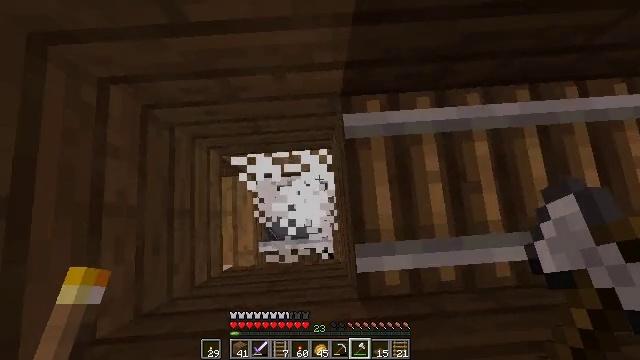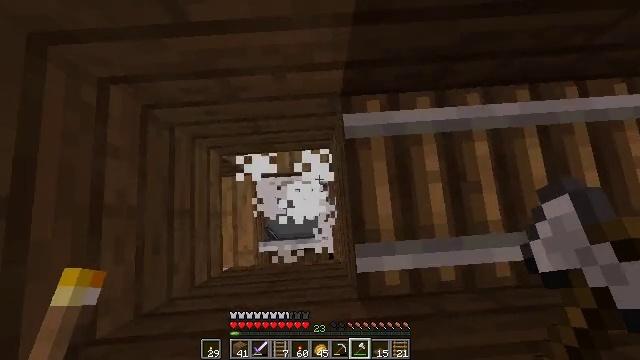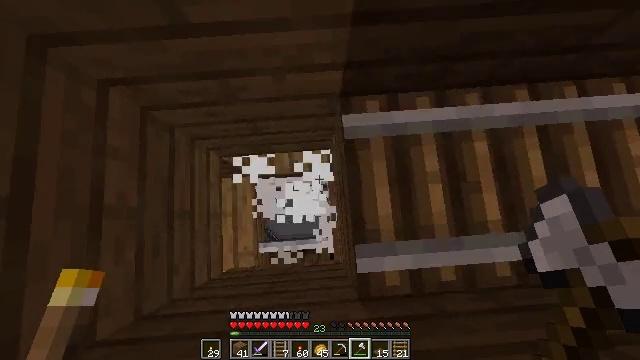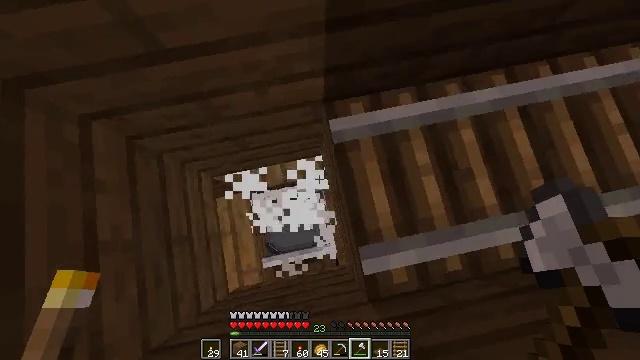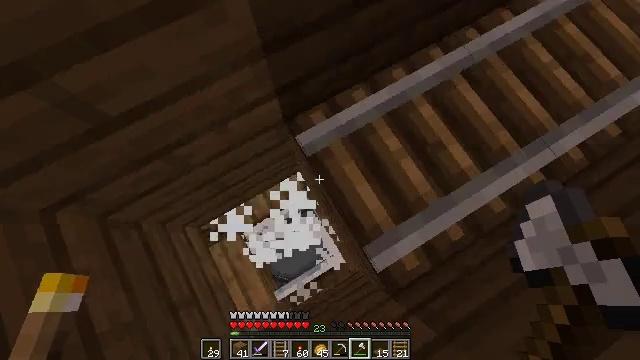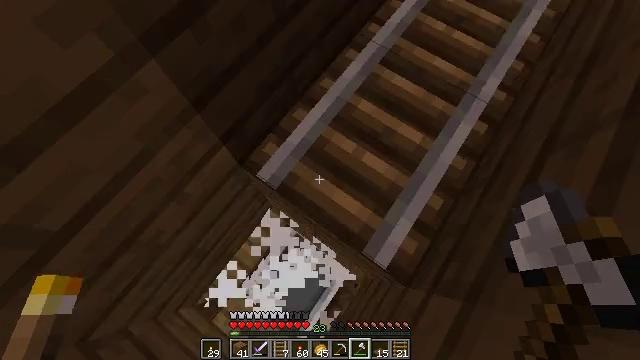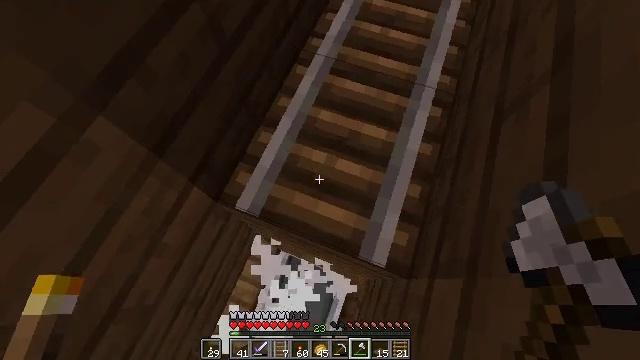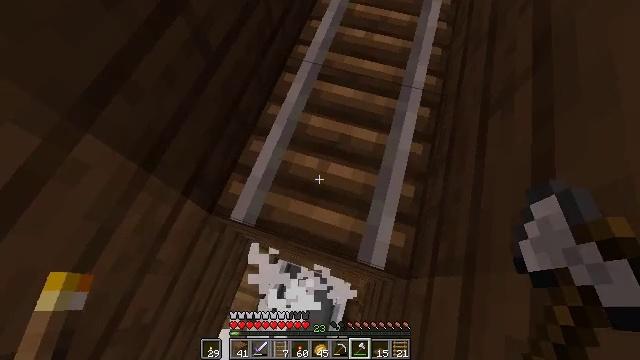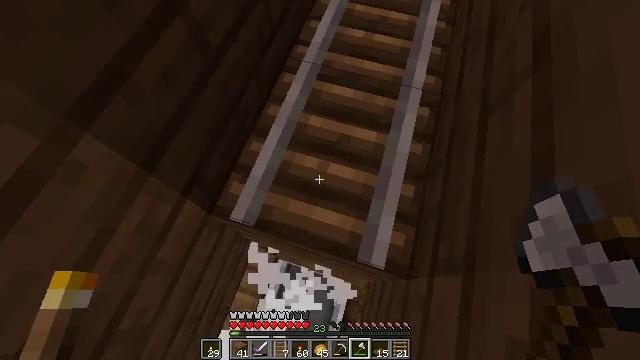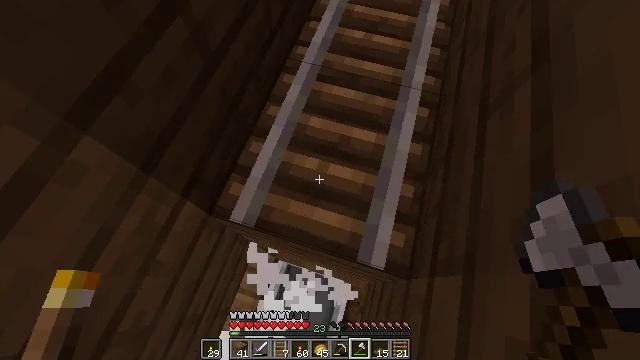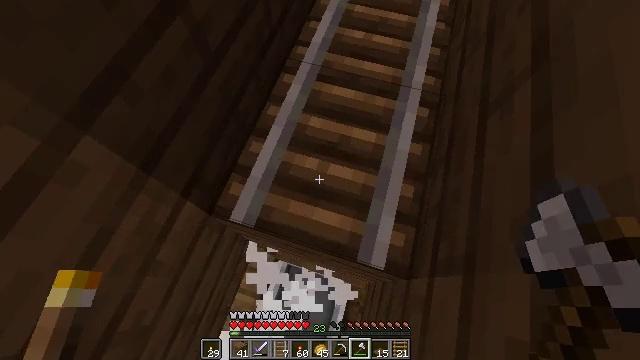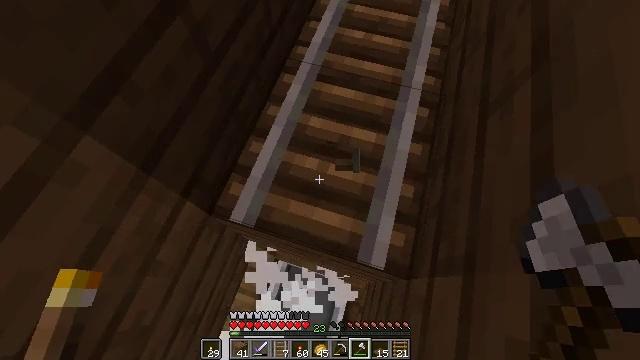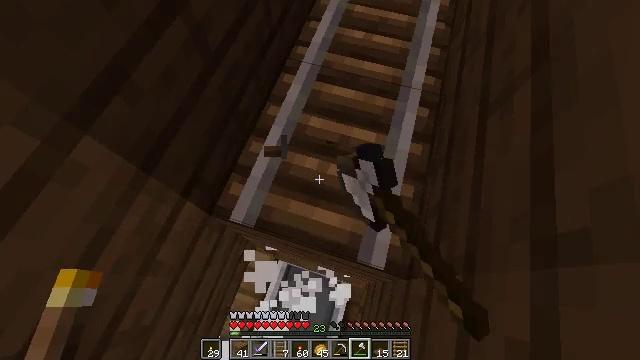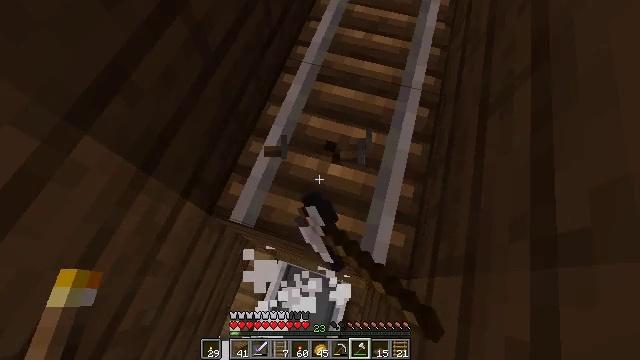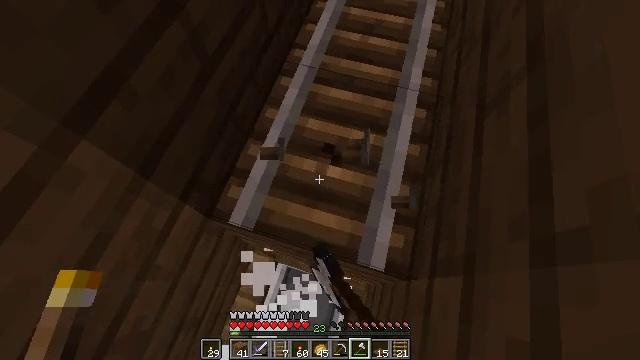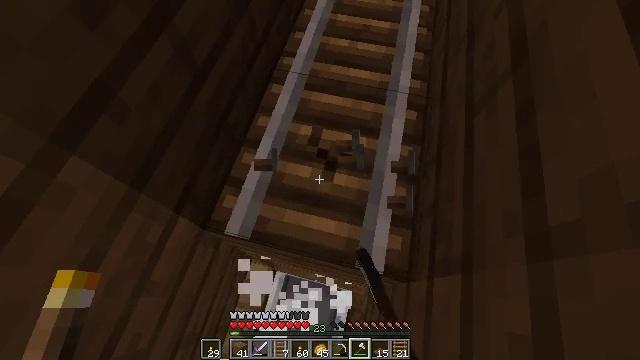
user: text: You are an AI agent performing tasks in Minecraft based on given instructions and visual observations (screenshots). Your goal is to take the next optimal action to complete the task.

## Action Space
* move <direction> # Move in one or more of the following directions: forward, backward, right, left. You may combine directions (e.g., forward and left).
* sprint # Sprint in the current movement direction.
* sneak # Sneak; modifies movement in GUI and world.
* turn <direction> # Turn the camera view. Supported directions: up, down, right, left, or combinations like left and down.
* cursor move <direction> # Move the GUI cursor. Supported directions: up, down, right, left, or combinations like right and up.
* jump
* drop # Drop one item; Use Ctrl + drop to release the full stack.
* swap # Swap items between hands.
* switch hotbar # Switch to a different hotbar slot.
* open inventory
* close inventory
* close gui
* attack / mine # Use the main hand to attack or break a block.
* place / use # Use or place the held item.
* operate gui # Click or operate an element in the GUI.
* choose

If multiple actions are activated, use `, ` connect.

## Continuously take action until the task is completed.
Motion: motion action
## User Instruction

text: Break the rail off the ground.
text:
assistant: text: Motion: sneak
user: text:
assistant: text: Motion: sneak
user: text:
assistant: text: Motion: sneak, turn right and up
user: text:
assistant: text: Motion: sneak, turn right and up
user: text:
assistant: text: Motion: sneak, turn right and up
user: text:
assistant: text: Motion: sneak, turn right and up
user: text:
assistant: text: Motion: sneak, turn right and up
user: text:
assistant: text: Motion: sneak
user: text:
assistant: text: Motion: sneak
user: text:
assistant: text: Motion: sneak
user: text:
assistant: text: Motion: sneak, attack / mine
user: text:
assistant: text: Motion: sneak, attack / mine
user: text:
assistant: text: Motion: sneak, attack / mine
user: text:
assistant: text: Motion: sneak, attack / mine
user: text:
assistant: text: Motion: sneak, turn right and up, attack / mine
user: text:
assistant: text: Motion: sneak, attack / mine
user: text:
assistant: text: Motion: sneak, attack / mine
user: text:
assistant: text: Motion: sneak, attack / mine
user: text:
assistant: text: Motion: sneak, attack / mine
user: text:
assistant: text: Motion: sneak, attack / mine
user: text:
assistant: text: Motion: sneak, attack / mine
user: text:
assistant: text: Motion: sneak, attack / mine
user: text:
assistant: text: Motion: sneak, attack / mine
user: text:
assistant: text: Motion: sneak, attack / mine
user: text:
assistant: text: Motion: sneak, attack / mine
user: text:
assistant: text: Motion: sneak, attack / mine
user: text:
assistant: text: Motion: sneak, attack / mine
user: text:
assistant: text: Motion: sneak, attack / mine
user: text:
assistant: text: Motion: sneak, attack / mine
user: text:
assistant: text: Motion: sneak, attack / mine